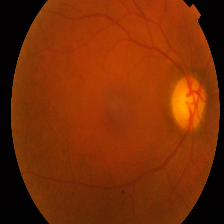
Diabetic retinopathy grade: Proliferative DR